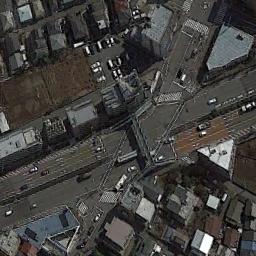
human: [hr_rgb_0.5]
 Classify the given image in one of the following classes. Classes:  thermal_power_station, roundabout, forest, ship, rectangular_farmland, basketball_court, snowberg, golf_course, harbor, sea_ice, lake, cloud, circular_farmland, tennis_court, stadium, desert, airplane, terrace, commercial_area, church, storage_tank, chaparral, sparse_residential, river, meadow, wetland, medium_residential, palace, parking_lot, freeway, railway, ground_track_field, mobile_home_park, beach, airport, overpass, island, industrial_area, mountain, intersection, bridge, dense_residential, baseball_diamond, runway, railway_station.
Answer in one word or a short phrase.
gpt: intersection